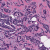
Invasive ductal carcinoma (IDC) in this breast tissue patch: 1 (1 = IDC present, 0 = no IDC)